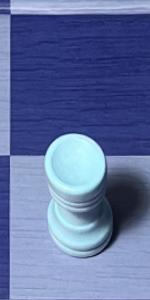
Label: Rook_White